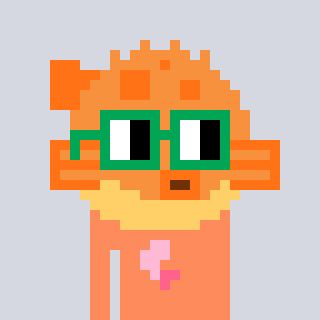
a pixel art character with square green glasses, a pufferfish-shaped head and a peachy-colored body on a cool background